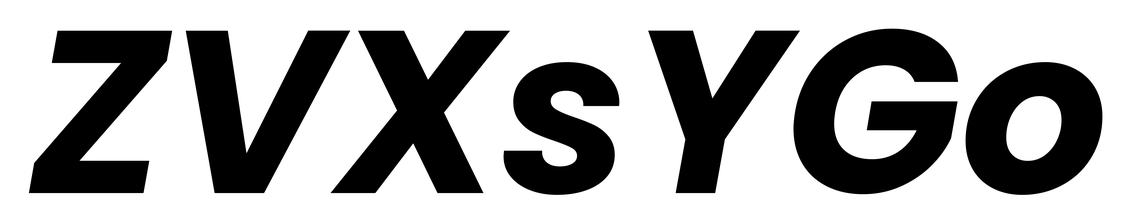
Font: Poppins-BoldItalic